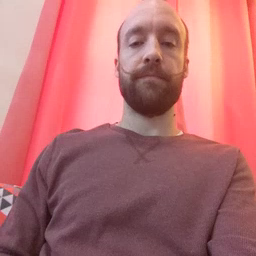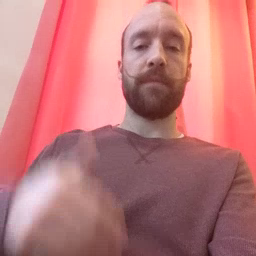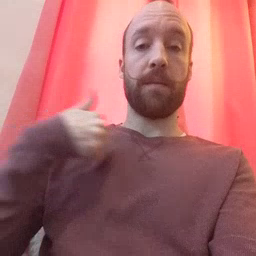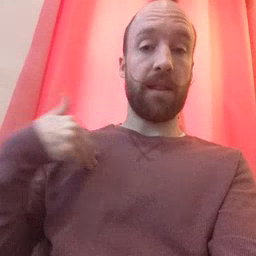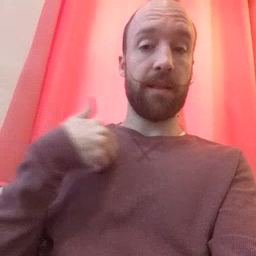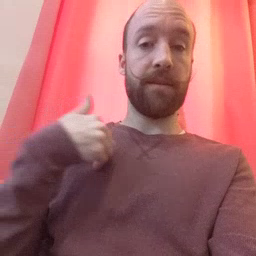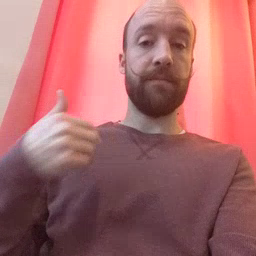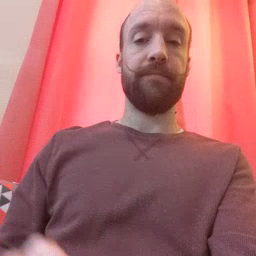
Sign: animal